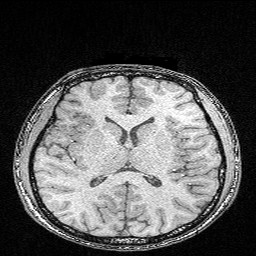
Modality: FLASH
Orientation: coronal
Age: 26
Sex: male